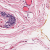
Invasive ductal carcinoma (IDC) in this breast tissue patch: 0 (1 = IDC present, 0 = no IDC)